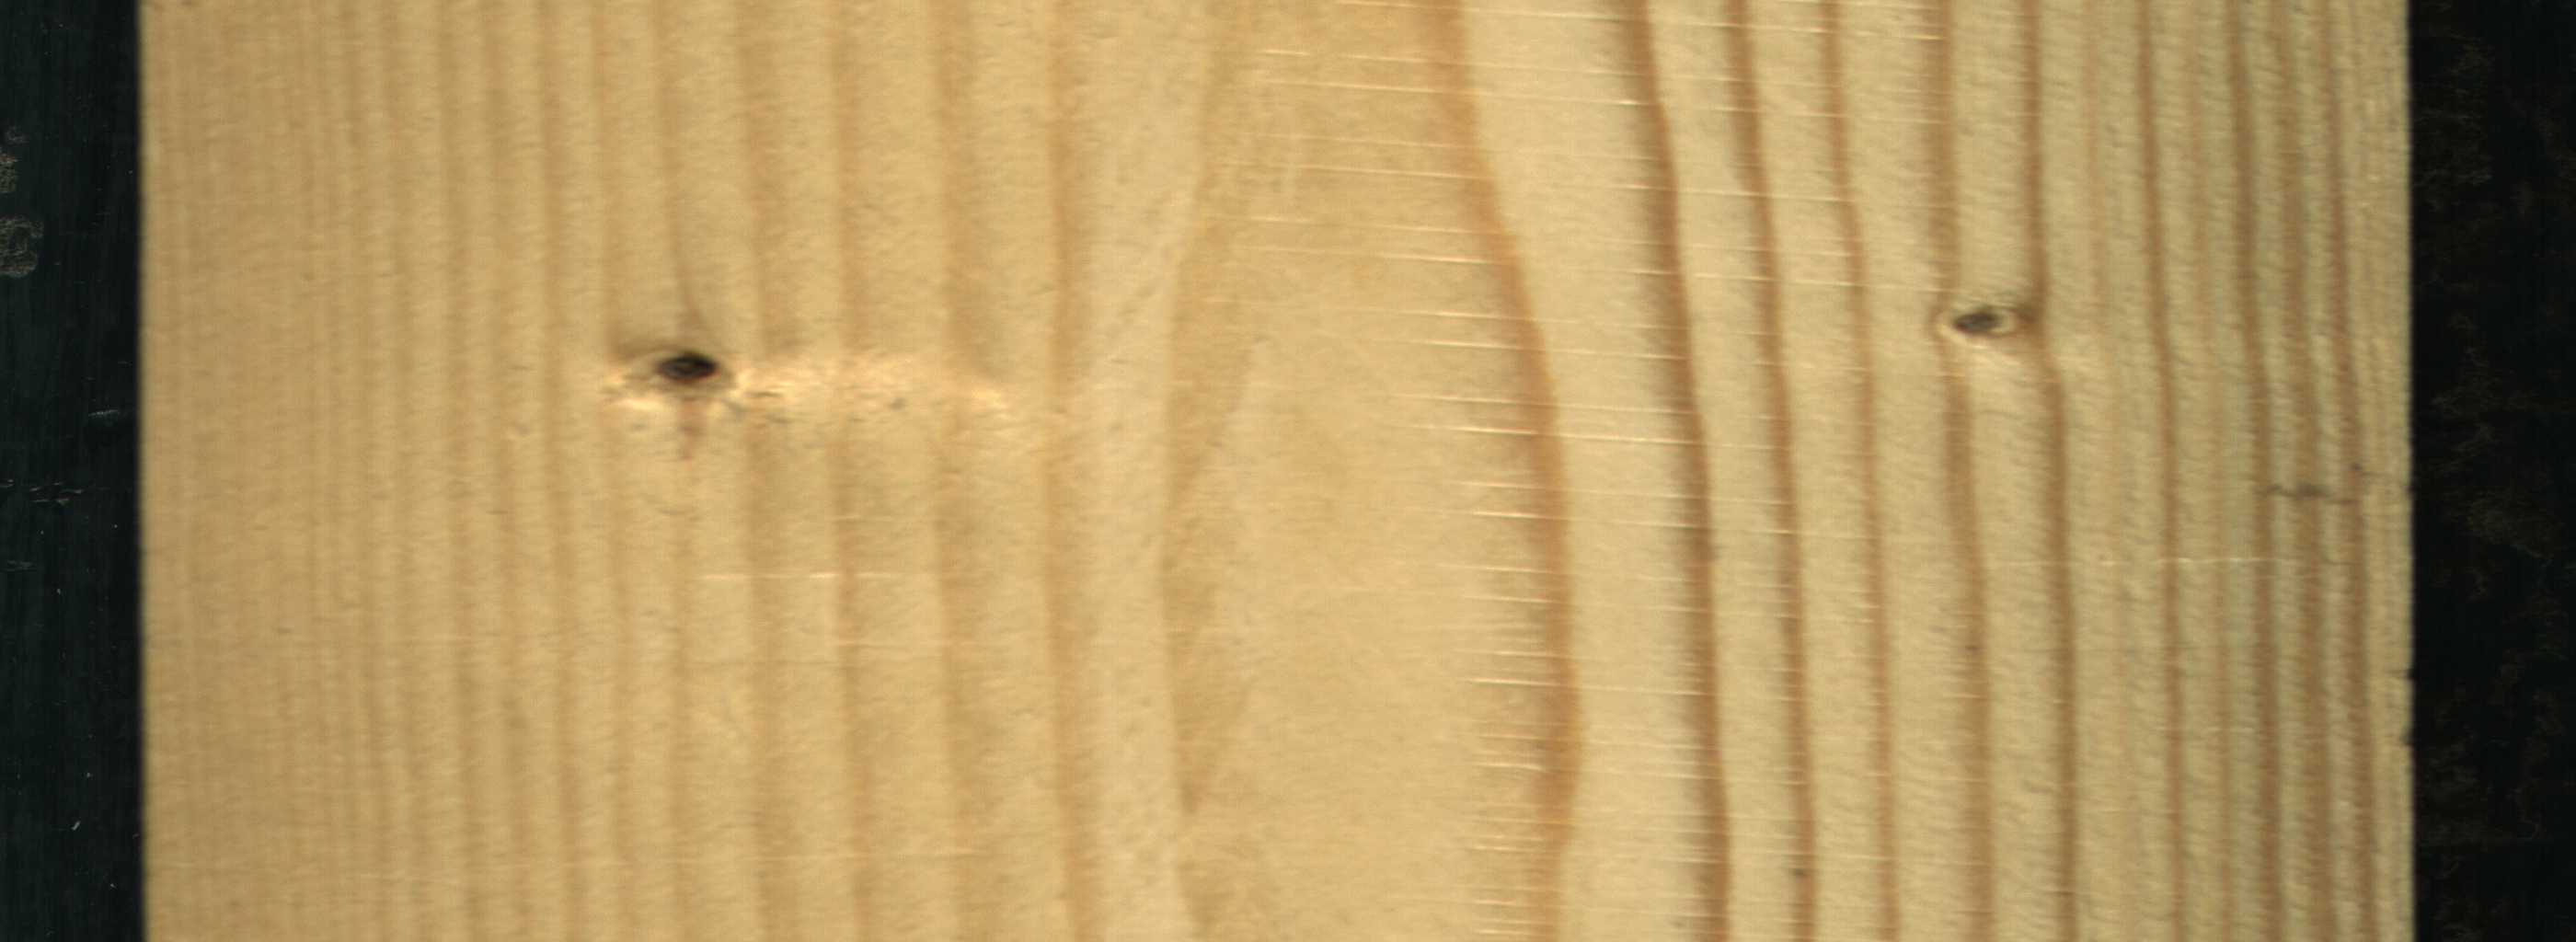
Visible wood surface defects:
Dead_Knot
Live_Knot